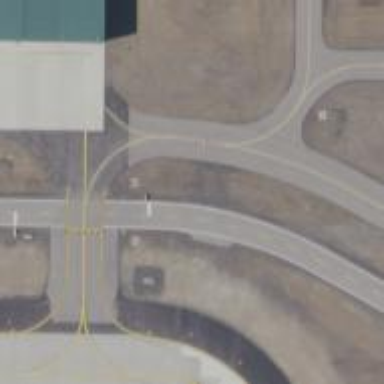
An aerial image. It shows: Image of taxiway at airport.